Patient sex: F
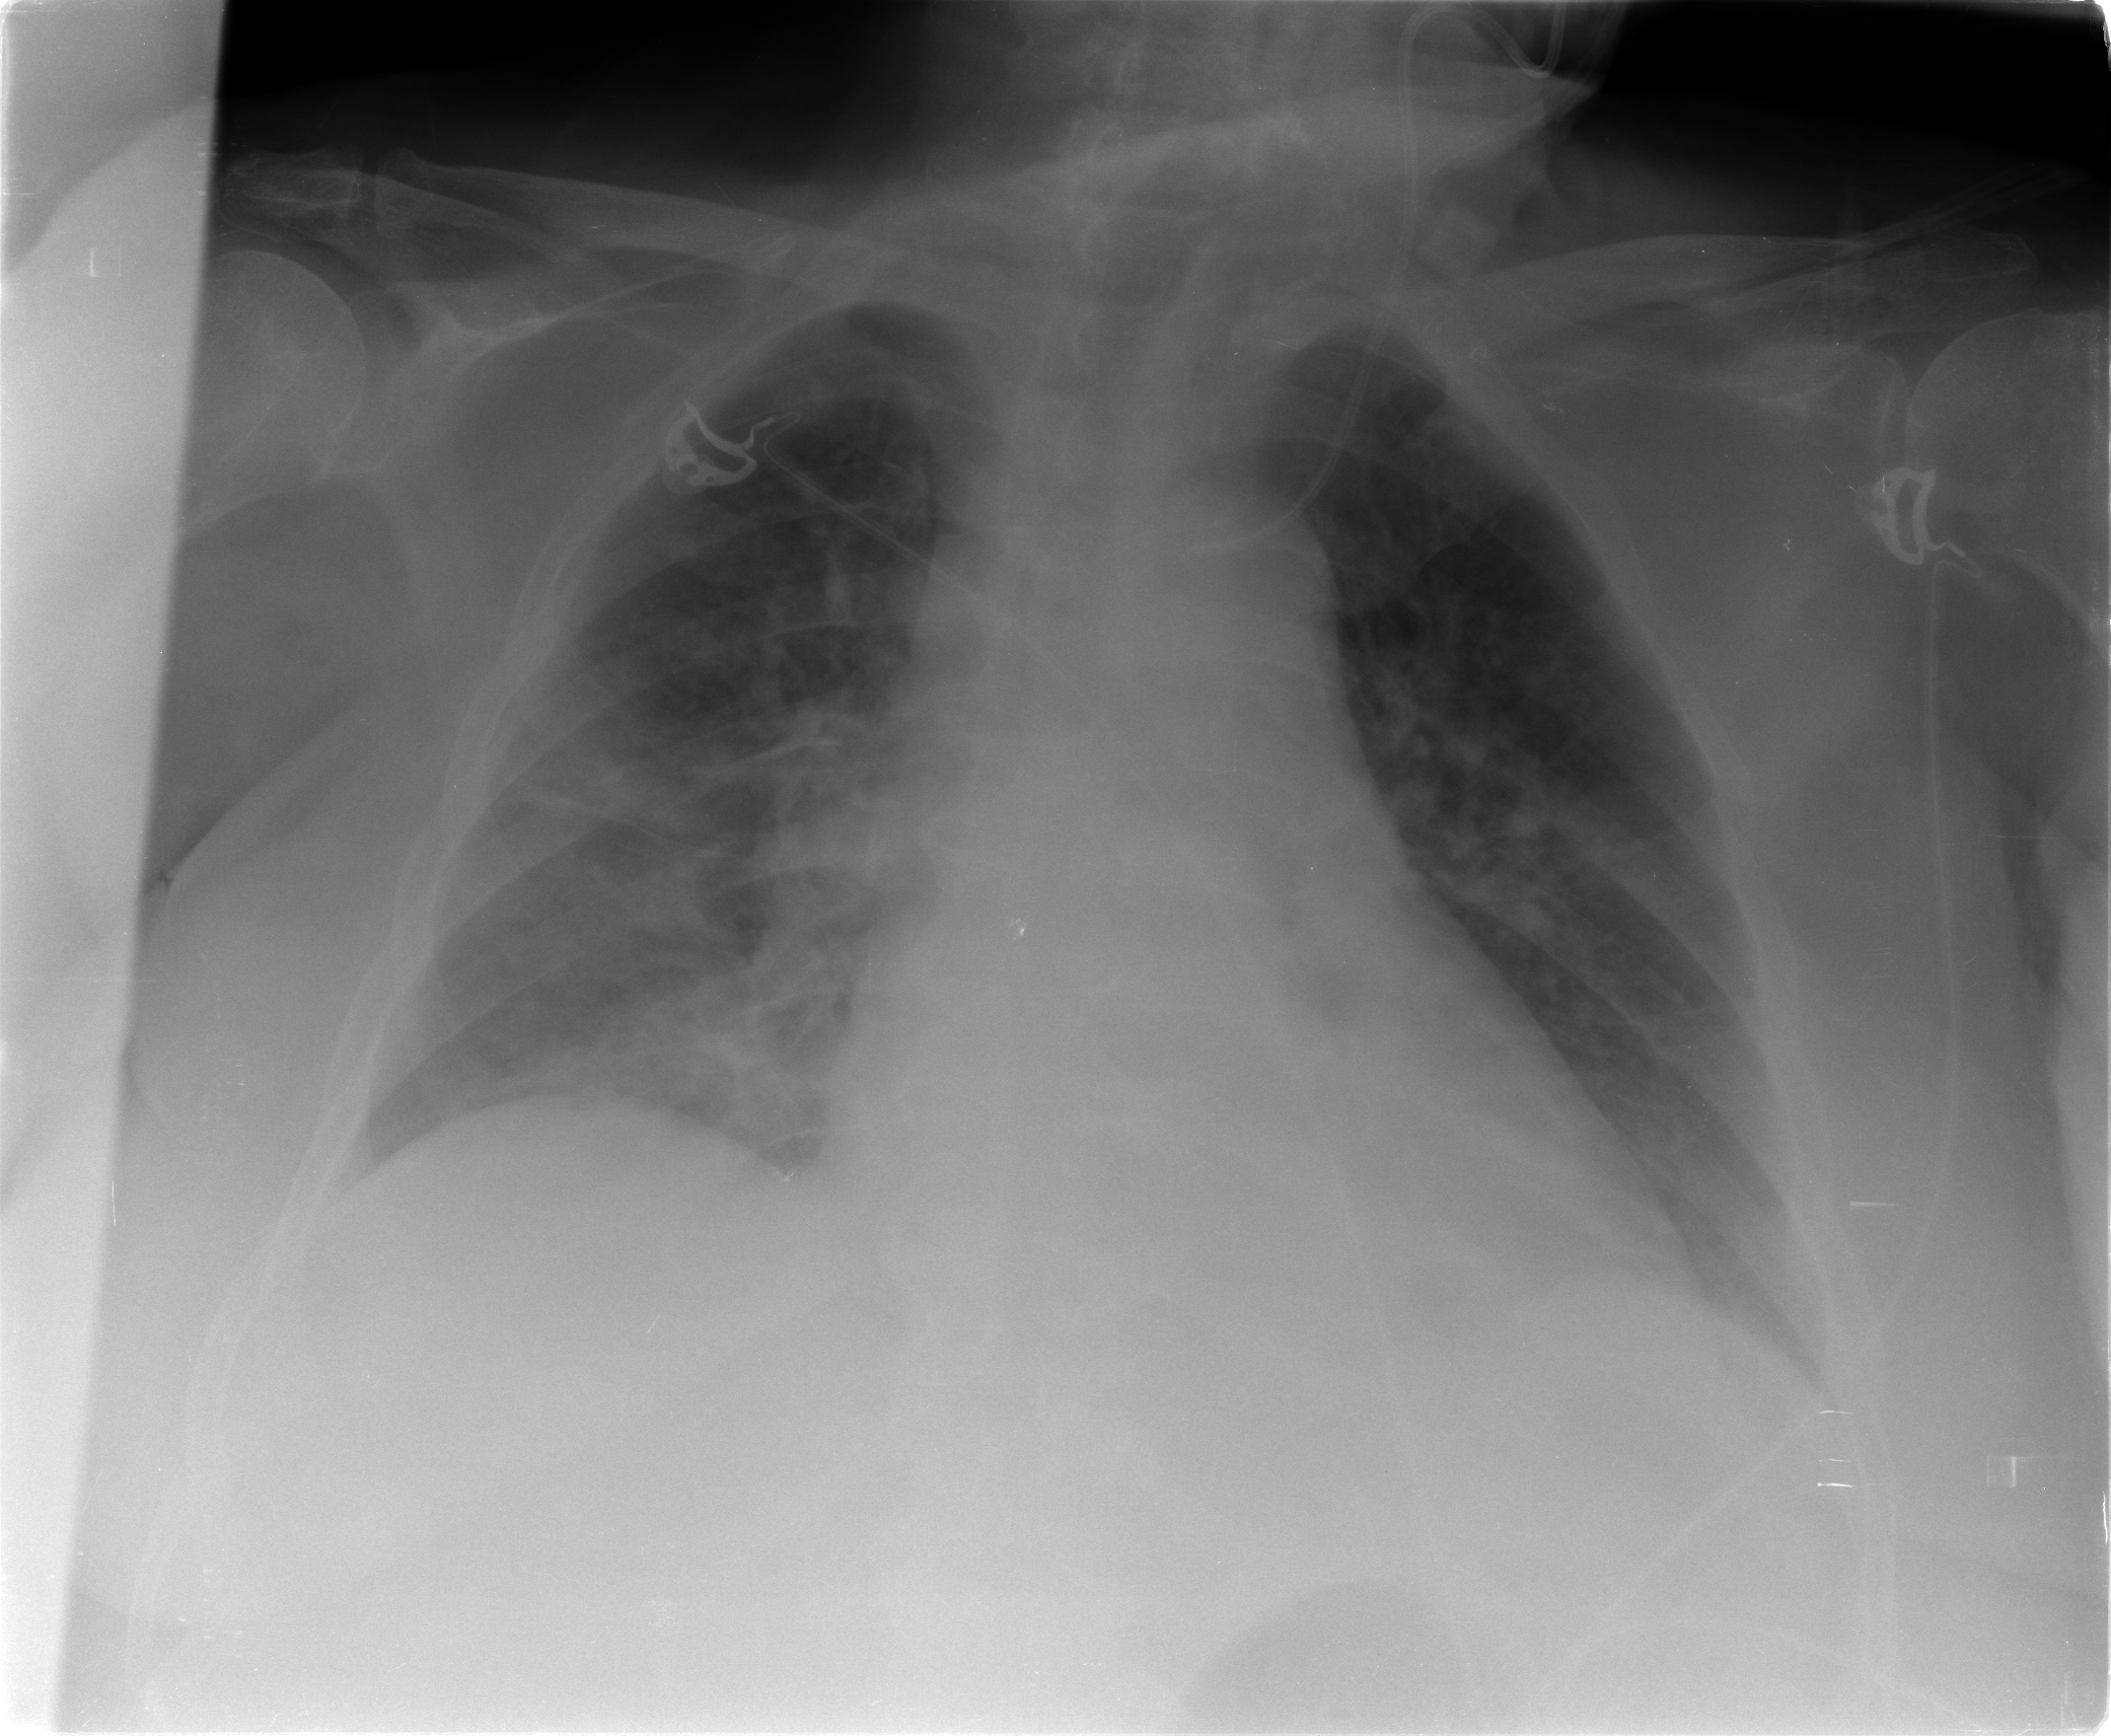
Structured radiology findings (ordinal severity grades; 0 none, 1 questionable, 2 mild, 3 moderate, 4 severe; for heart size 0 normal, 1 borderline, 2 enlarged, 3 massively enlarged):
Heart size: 0
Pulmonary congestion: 0
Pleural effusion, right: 2
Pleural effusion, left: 0
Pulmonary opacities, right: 0
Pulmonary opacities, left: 0
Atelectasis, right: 2
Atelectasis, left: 0